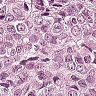
Metastatic tissue present: yes